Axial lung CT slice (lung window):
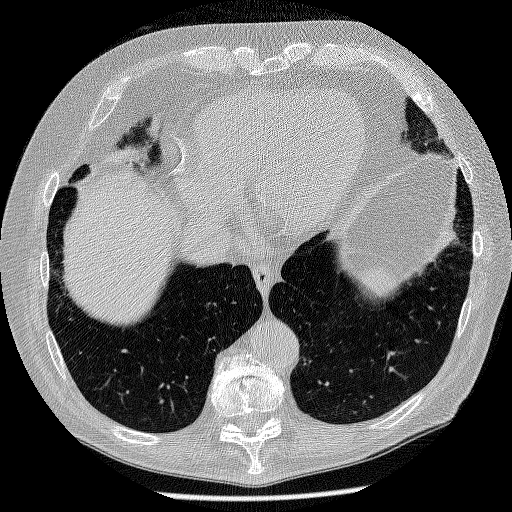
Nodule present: no